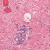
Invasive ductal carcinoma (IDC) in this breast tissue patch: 0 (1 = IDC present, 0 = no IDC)